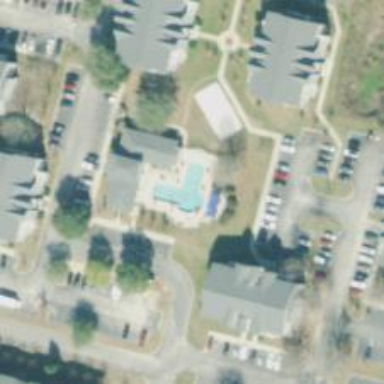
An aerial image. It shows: Swimming pool located in leisure land.